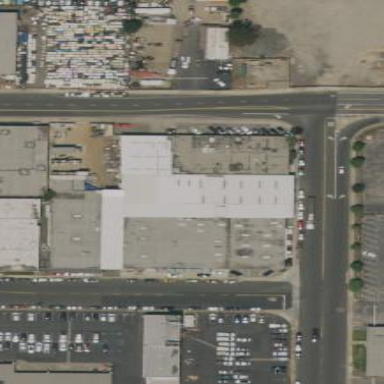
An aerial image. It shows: Industrial building.